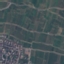
Land use / land cover: PermanentCrop